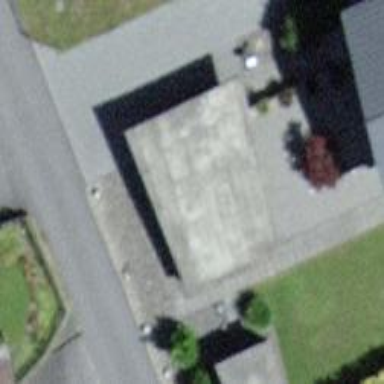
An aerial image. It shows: Garage building.